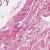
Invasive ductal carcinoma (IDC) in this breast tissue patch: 0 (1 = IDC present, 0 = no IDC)